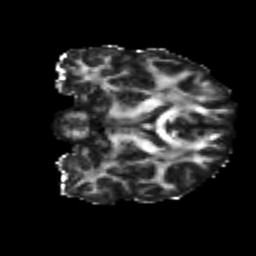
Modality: FA
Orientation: coronal
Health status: ill
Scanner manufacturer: siemens
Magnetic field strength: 3 T
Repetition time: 6.8 s
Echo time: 0.097 s